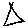
Label: triangle